Interaction volume radius: 5 \u00c5
Interaction volume height: 10 \u00c5
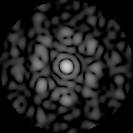
Disorder parameter: 0.6634